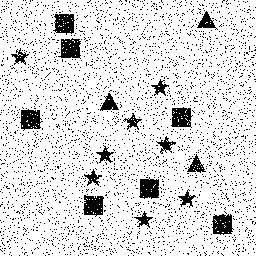
Squares: 7
Triangles: 3
Stars: 8
Total shapes: 18